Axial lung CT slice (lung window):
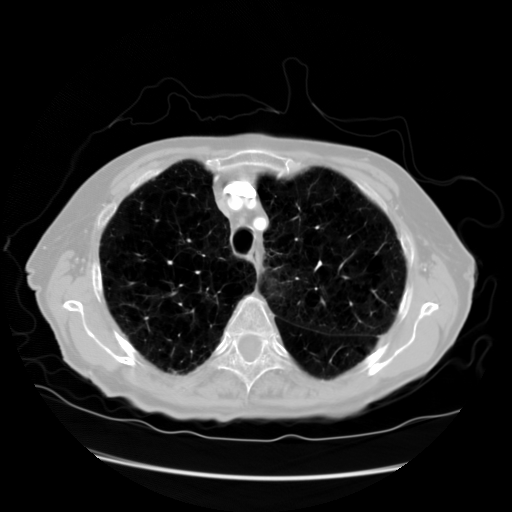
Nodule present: no